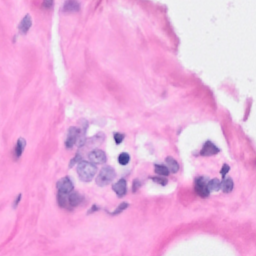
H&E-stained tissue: Breast